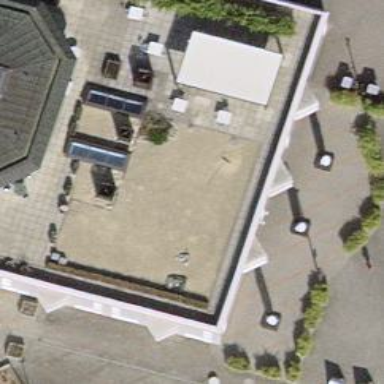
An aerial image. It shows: Restaurant.